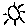
Label: sun